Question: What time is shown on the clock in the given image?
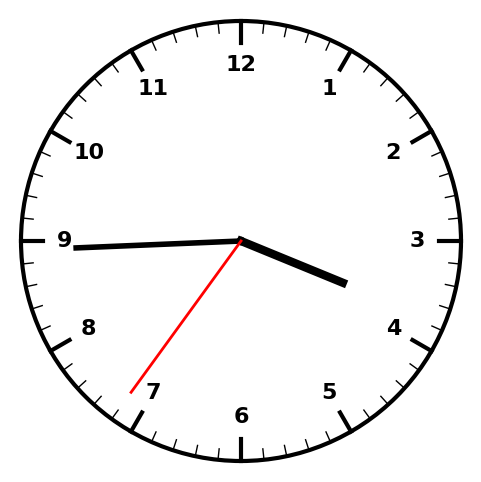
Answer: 03:44:36